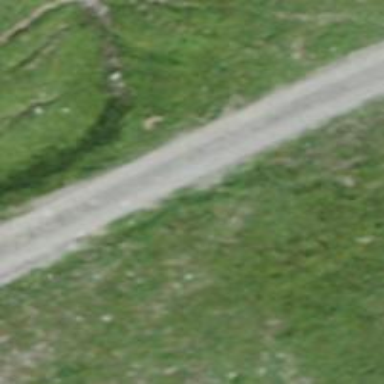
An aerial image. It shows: Downhill track with classic grooming.